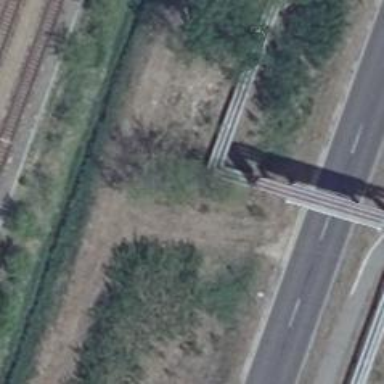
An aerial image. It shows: Bridge.